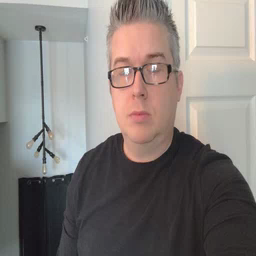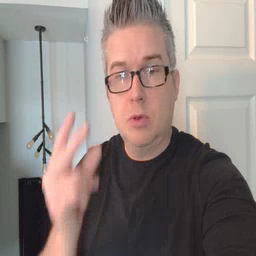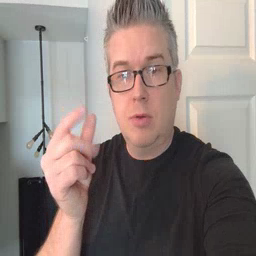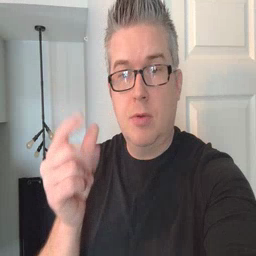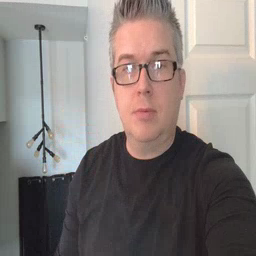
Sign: dog